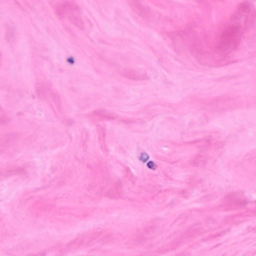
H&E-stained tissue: Breast